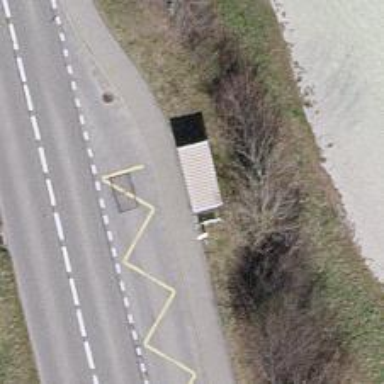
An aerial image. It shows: Bus stop along the road.